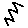
Label: zigzag